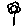
Label: flower